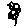
Label: flower